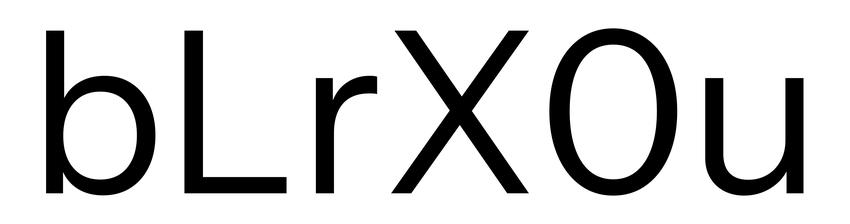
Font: InstrumentSans_Regular